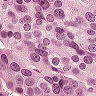
Metastatic tissue present: yes